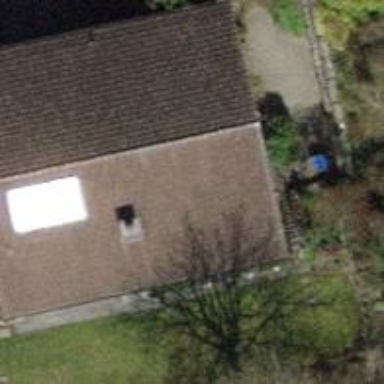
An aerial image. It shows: Building with tile roof.